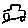
Label: car